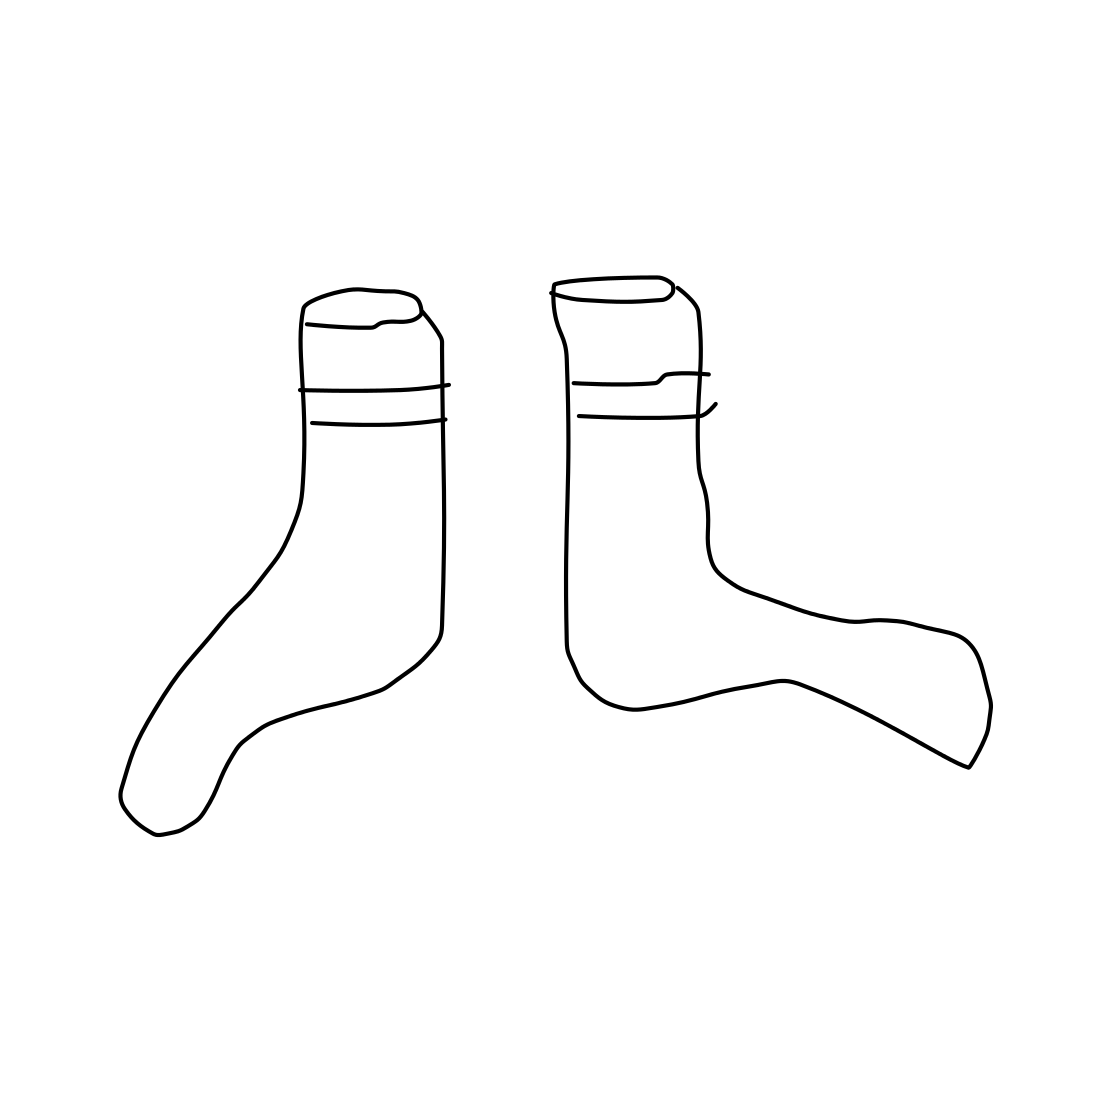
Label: socks